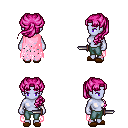
a pixel art fantasy rpg character, female body template, dark elf, purple skin, pink tattered cape, teal pants, pink princess hairstyle, brown slippers, dagger, four views (front, back, left, right), 2x2 character sprite sheet, small pixel art, hard edges, no anti-aliasing